Question: Please Consider :
'''
Needs["ErrorBarPlots'"];
fixNumberF1F6 = {{{7.11', 7.51', 11.14', 8.19', 6.58'},
{2.14', 2.33',2.25', 1.53',1.71'}},
{{4.69', 4.79', 3.78,4.34', 4.8'},
{2.22', 2.71', 3.18', 2.29', 1.93'}}}
'''
fixNumberF1F6[[1,1]] refers to the mean fixation number for each subject for condition 1,
fixNumberF1F6[[1,2]] the standard Deviation of those means.
fixNumberF1F6[[2]] refers to condition 2.
'''
plotOptionsXX[title_, yName_, xName_, colors_: Black] :=
{Frame -> {{True, False}, {True, False}},
PlotStyle -> colors,
PlotLabel ->
Style[title, Bold, 14, Opacity[1], FontFamily -> "Helvetica"],
PlotStyle -> Directive[Black, PointSize[Medium]],
PlotRangePadding -> 0,
Frame -> {{True, False}, {True, False}},
LabelStyle -> Directive[Black, Bold, 12],
FrameLabel -> {{Style[yName, Opacity[1]],
None}, {Style[xName, Opacity[1]], None}},
FrameStyle -> Opacity[0],
FrameTicksStyle -> Opacity[1],
AxesStyle -> Directive[Black, 12],
ImageSize -> laTaille};
ErrorListPlot[fixNumberF1F6[[#]] // Transpose,
PlotRange -> {{0, 6}, {0, 15}},
ImageSize -> 300,
FrameTicks ->{{Range[1, 13, 2], None},{{1, 2, 3, 4, 5}, None}},
PlotStyle -> Directive[Black, AbsolutePointSize[10], AbsoluteThickness[2]],
plotOptionsXX["Mean Fixation number", "Fixation Nuber", "SubNo"]] & /@ Range[2]
'''

The Plot On the Left represent each subject average fixation number along with the standard deviation for condition 1. On the right for condition 2.
How could I plot them both on 1 plot ?
If this :
'''
fixNumberF1F6across = {{8.10, 1.99}, {4.48, 2.46}}
'''
was the mean and SD across subject, How could I show both ?
-How can I show 2 conditions on a similar plot for different subjects
-How could I show the group mean and SD on it to.
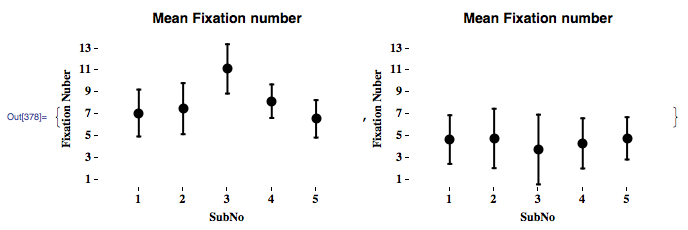
Answer: :
I started from over. Given how the data are simple and clean, it may be easiest to use 'ListPlot' and
add the bars via an 'Epilog'.
You can still tweak it a bit--e.g. put a slight space between the blue and red data points and bars, add a legend, etc, but the basic idea is there.
'''
data = {{{7.11', 7.51', 11.14', 8.19', 6.58'}, {2.14', 2.33', 2.25', 1.53', 1.71'}}, {{4.69', 4.79', 3.78, 4.34', 4.8'}, {2.22', 2.71', 3.18', 2.29', 1.93'}}};
ListPlot[{data[[1, 1]], data[[2, 1]]},
PlotStyle -> {{PointSize[.025], Red}, {PointSize[0.025], Blue}},
Frame -> True,
PlotRange -> {{0.5, 5.5}, {0, 14}},
FrameTicks -> {{Automatic, Automatic}, {Range[5], None}},
FrameLabel -> {{"Fixation (ms)", None}, {"Subject", None}},
Epilog -> {{Red, Thickness[0.003], Dashed,
Line[{{0, m1 = Mean@data[[1, 1]]}, {5.5, m1}}],
Blue, Line[{{0, m1 = Mean@data[[2, 1]]}, {5.5, m1}}]},
Thickness[0.005], Red,
Line[{{#[[1]], #[[2, 1]]}, {#[[1]], #[[2, 2]]}}] & /@
Transpose@{Range[5], ({#[[1]] + #[[2]], #[[1]] - #[[2]]} & /@
Transpose@data[[1]])},
Thickness[0.005], Blue,
Line[{{#[[1]], #[[2, 1]]}, {#[[1]], #[[2, 2]]}}] & /@
Transpose@{Range[5], ({#[[1]] + #[[2]], #[[1]] - #[[2]]} & /@
Transpose@data[[2]])},
}]
'''

The 'BoxWhiskerChart' below is from your data. If this looks vaguely like something you are interested in, it could be modified so that the spread from the 25th percentile to the 75% percentile is altered to reflect the spread of one s.d. above and below the mean.
And, yes, it is easy to overlay the group means (N=5) onto the Chart.
[The reason there isn't perfect symmetry around the mean is that I used your means and standard deviations to generate raw data, assuming a normal distribution. I only used 100 data points per trial, so a little skewing is natural. This would not happen if we were to tweak the chart to reflect standard deviations, which are symmetrical.]